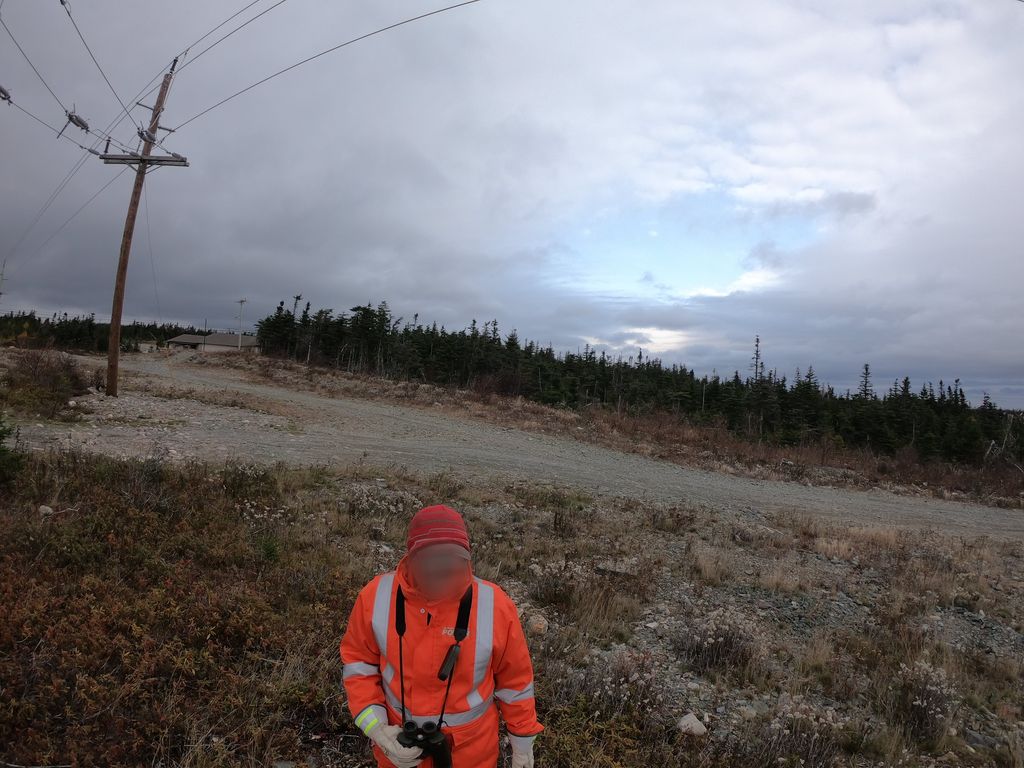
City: st_johns